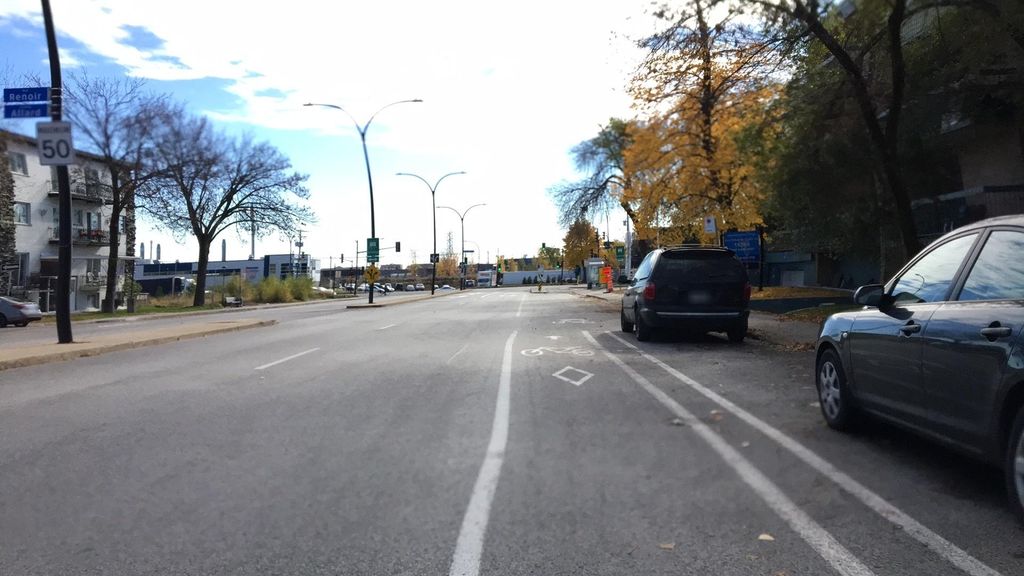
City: montreal